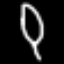
Label: leaf